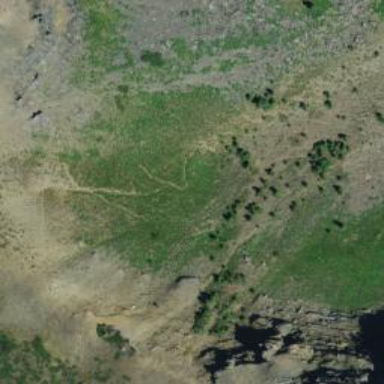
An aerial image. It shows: Path.